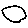
Label: circle